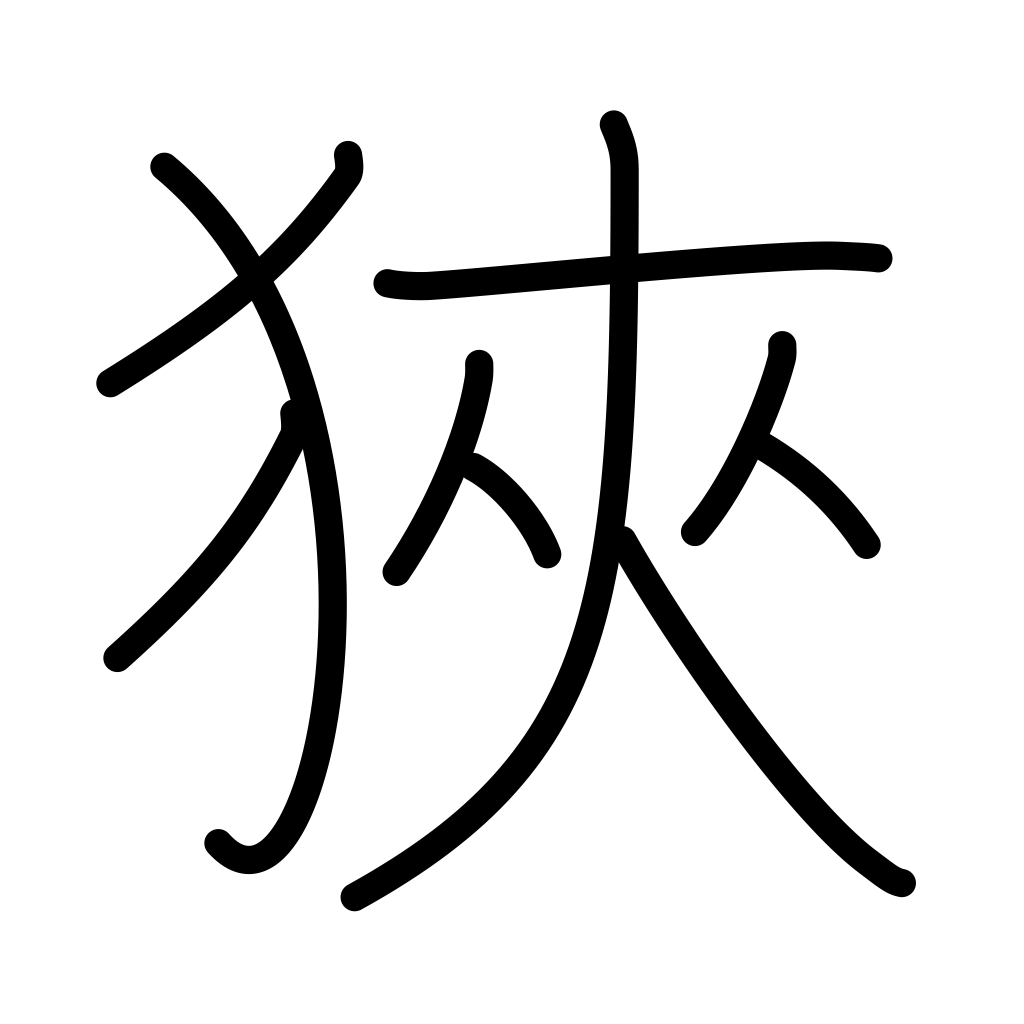
Meaning: narrow, contract, reduce, tight, limited